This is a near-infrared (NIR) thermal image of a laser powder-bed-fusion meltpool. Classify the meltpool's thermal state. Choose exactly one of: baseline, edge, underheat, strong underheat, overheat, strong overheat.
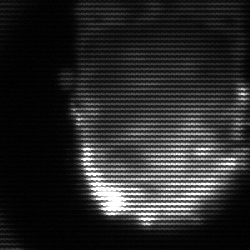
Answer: baseline